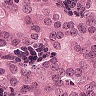
Metastatic tissue present: yes